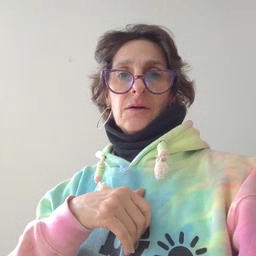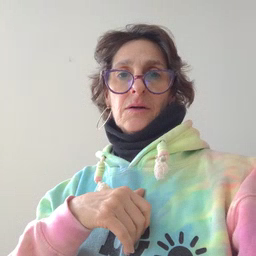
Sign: on